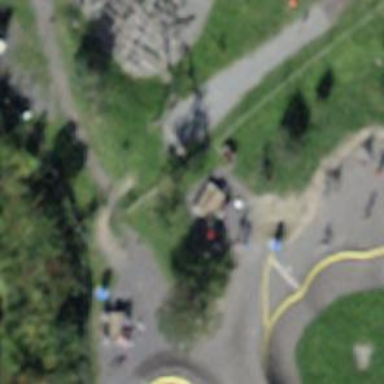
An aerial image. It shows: Picnic table located in leisure land area.